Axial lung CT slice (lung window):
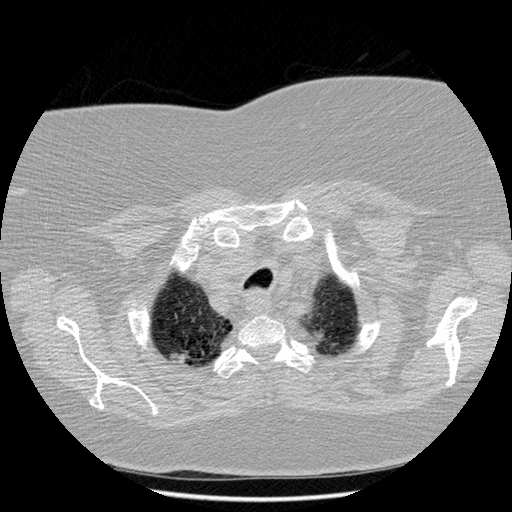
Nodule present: no